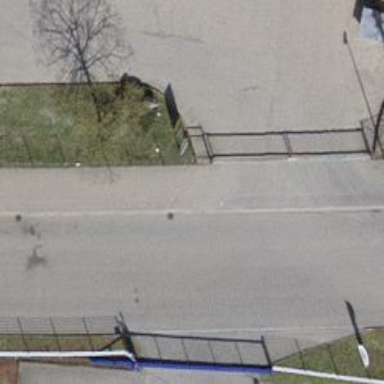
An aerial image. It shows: Gate.